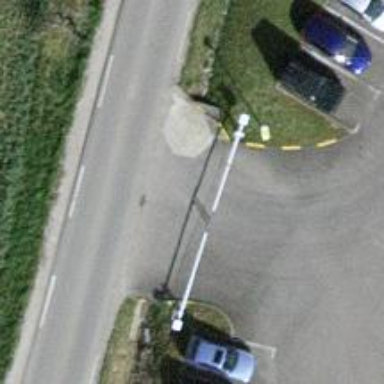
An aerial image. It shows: Lift gate barrier.